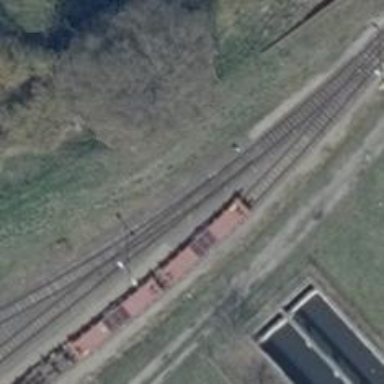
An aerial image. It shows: Railway switch.